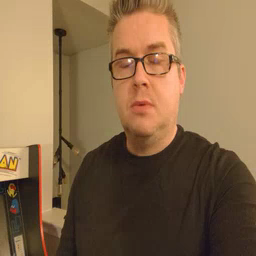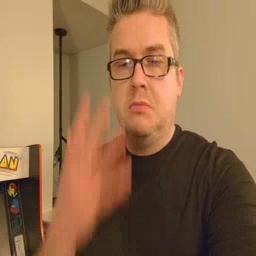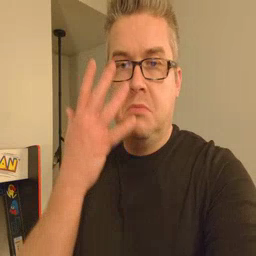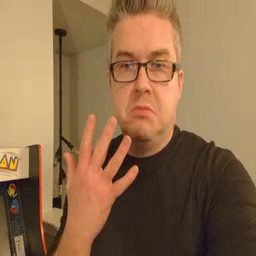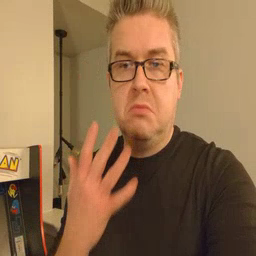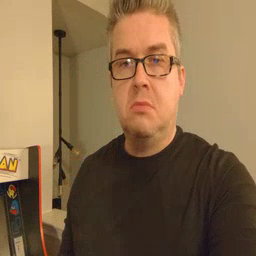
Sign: sad